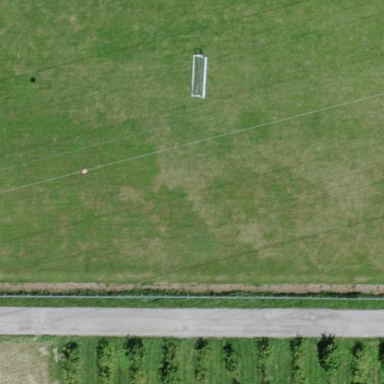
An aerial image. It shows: Soccer pitch for leisure land activities.